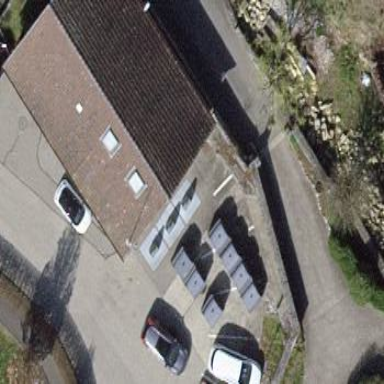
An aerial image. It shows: Recycling container for recycling.